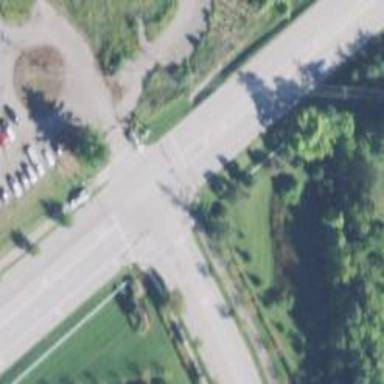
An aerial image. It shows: Unmarked road crossing.